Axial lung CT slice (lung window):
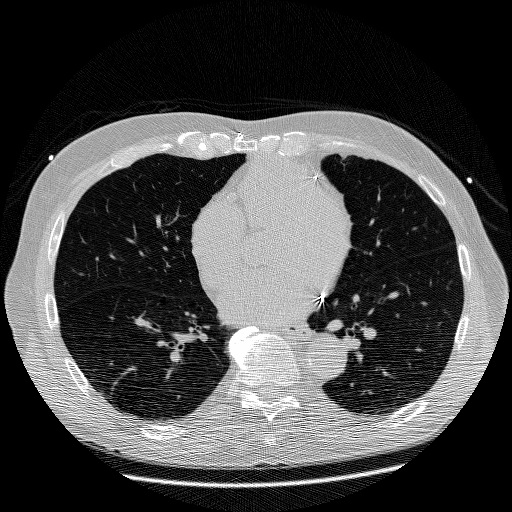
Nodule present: no